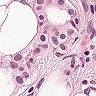
Metastatic tissue present: yes